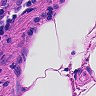
Metastatic tissue present: no